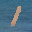
Label: 1